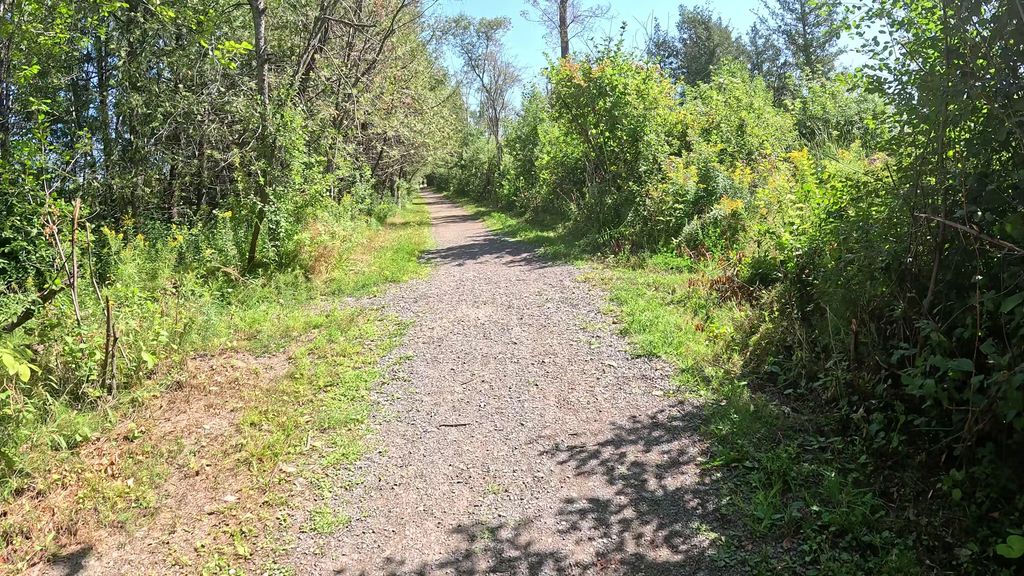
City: ottawa-gatineau